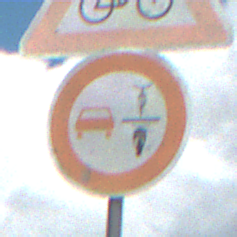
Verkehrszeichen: VerbotUeberholenEinspurigeFahrzeuge
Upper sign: RadverkehrLinks
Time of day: Midday
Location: Outdoor (Nature)
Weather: PartlyCloudy
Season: NotSpecified
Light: Natural